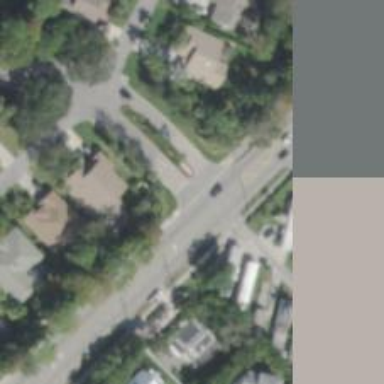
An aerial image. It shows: Unmarked crossing on footway.